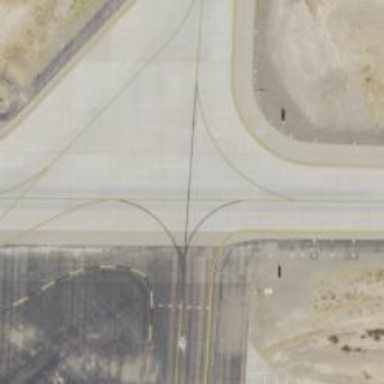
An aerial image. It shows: Image of taxiway at airport.